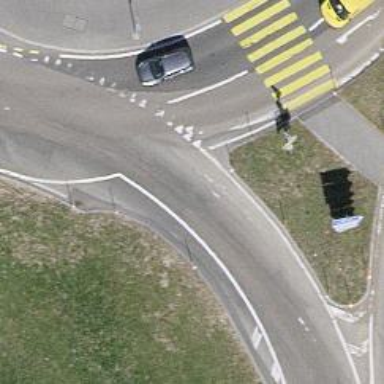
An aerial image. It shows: Roundabout at primary highway.